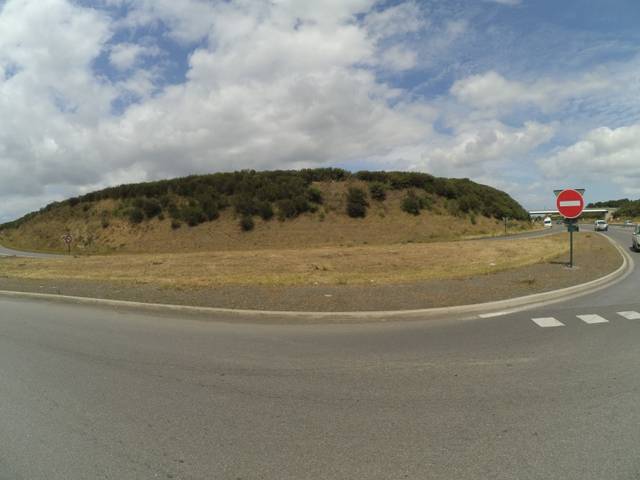
Region: France
Coordinates: 48.479, -2.768